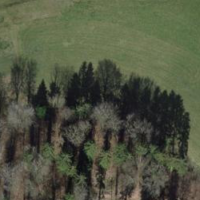
EUNIS habitat code: 25
Species observed at this site:
Fagus sylvatica